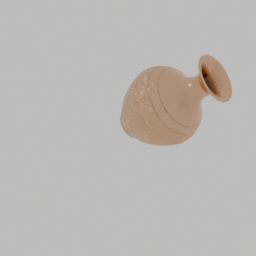
Label: decoration